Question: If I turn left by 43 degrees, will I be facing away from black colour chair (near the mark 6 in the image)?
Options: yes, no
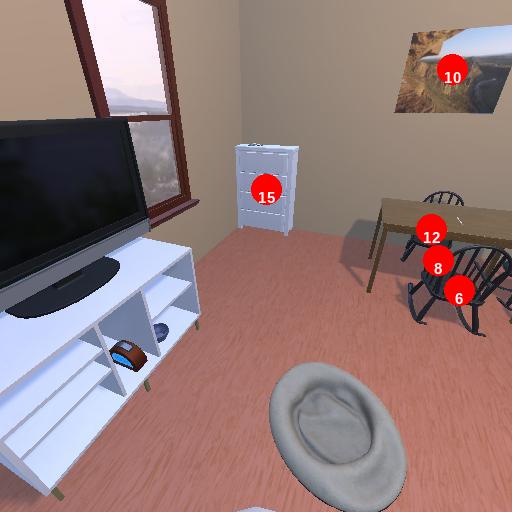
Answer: yes